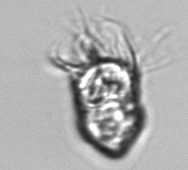
Label: Strombidium_inclinatum